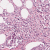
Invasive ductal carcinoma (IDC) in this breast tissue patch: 1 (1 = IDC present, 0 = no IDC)